Field crop: maize
Growth stage: 2
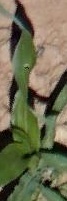
Species: maize